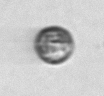
Label: Dinophyceae